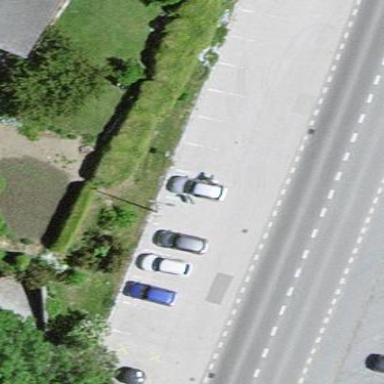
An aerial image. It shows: Parking area with surface.